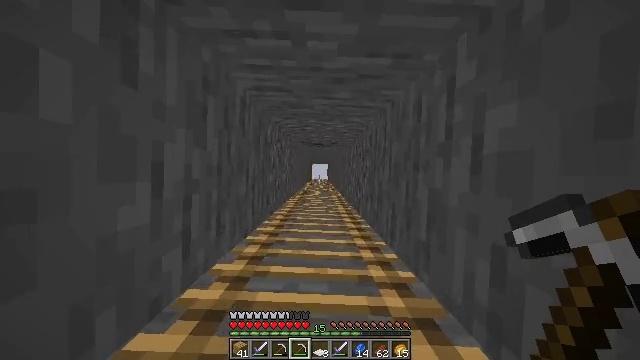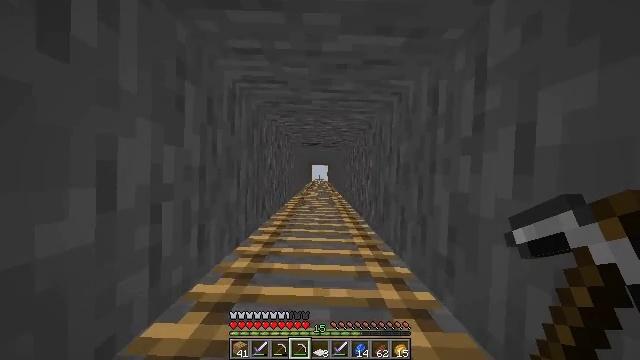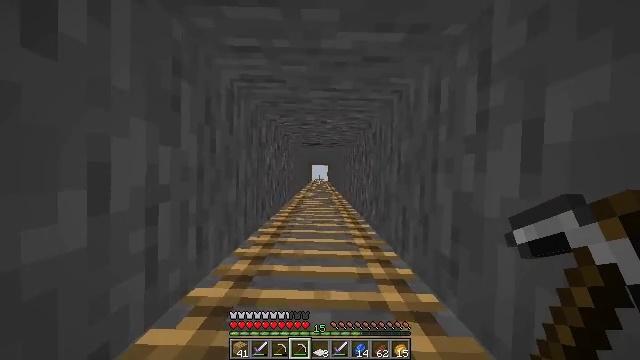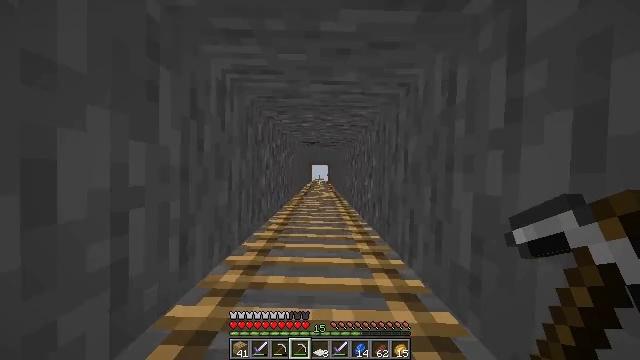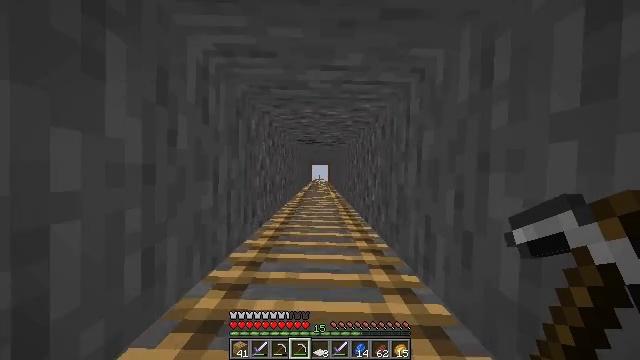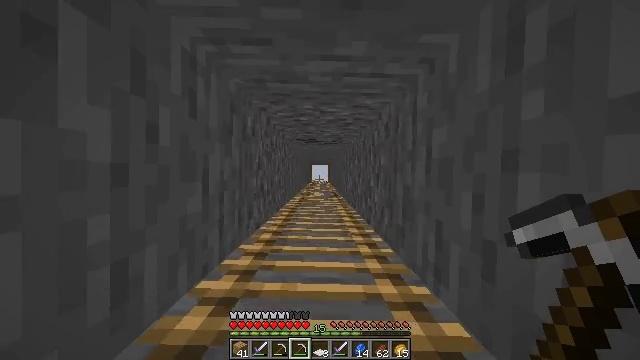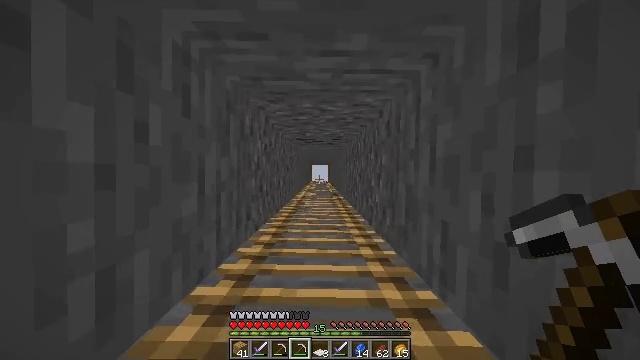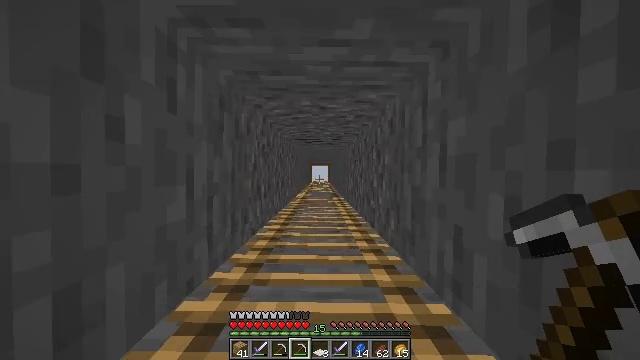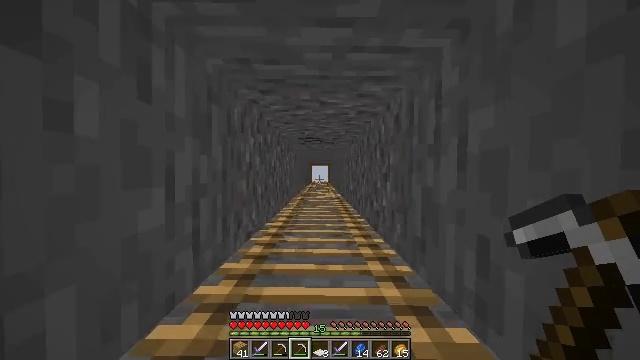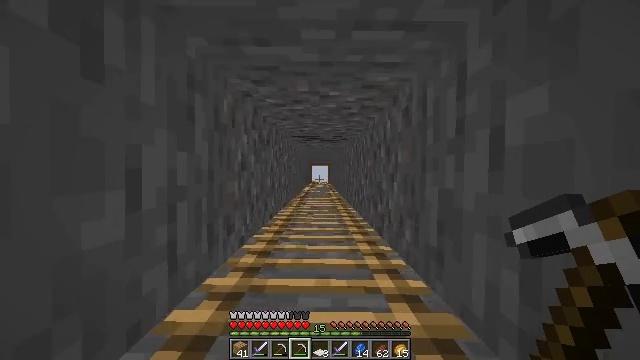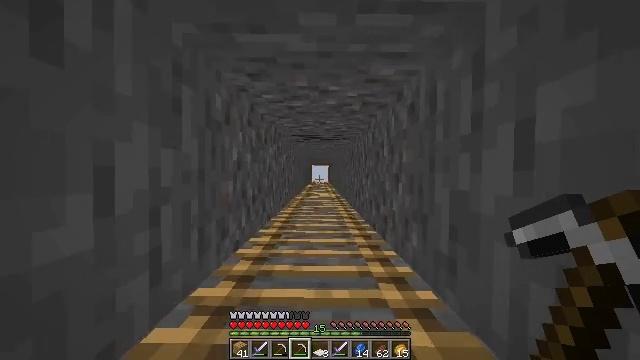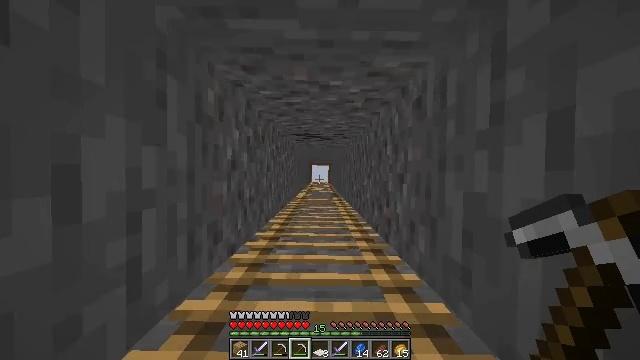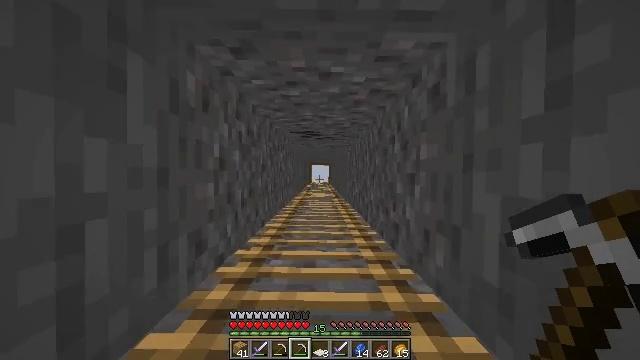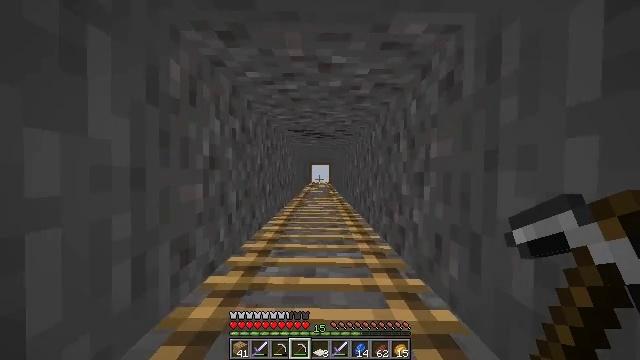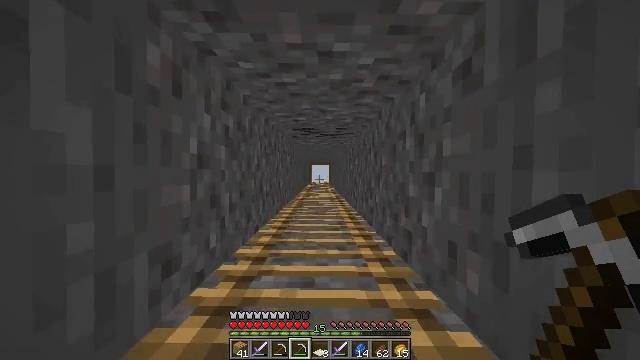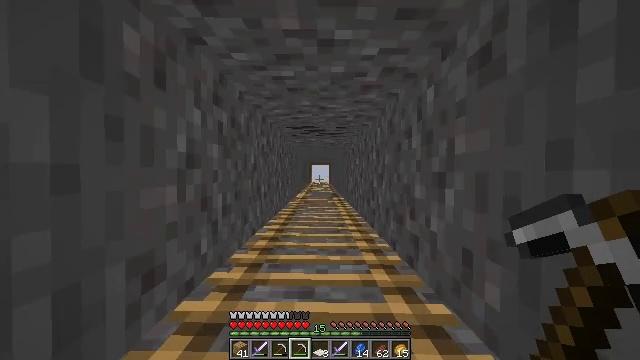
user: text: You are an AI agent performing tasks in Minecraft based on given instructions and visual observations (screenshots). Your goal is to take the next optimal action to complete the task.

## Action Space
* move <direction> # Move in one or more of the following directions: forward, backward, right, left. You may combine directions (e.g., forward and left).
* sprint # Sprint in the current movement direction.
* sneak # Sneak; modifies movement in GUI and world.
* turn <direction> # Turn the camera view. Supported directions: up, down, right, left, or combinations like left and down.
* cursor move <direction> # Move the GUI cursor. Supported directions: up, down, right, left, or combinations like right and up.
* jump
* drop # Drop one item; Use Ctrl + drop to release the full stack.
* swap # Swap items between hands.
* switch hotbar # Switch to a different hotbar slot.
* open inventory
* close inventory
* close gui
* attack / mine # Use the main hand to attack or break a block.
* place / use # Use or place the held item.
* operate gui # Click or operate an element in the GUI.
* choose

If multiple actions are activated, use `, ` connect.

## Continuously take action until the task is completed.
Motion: motion action
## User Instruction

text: Break the jungle sapling to collect it.
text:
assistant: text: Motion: move forward, jump
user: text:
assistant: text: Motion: move forward, jump
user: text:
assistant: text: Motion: move forward, jump
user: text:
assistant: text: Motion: move forward, jump
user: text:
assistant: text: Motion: move forward, jump
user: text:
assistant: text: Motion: move forward, jump
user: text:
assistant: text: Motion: move forward, jump
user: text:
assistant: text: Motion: move forward, jump
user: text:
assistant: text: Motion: move forward, jump
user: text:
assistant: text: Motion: move forward, jump
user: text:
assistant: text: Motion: move forward, jump
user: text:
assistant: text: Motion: move forward, jump
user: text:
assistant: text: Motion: move forward, jump
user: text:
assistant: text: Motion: move forward, jump
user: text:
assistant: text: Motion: move forward, jump
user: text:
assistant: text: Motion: move forward, jump
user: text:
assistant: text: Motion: move forward, jump
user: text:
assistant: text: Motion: move forward, jump
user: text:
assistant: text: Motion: move forward, jump
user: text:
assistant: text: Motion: move forward, jump
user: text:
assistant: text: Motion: move forward, jump
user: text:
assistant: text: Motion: move forward, jump
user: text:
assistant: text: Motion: move forward, jump
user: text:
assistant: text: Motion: move forward, jump
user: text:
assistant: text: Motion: move forward, jump
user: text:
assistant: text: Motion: move forward, jump
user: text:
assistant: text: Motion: move forward, jump
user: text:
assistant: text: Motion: move forward, jump
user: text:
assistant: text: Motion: move forward, jump
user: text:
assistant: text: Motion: move forward, jump